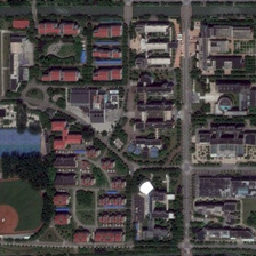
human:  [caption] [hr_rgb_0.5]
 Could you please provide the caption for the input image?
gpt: Square blocks of buildings with redroofs and grey roofs.

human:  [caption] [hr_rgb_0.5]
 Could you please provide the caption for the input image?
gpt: School of Zelkova plant, pool and playground.

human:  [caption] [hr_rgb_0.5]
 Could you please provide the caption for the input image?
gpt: Square buildings with red and grey roofs.

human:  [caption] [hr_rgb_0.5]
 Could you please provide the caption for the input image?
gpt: a square block of buildings with red roofs and grey roofs

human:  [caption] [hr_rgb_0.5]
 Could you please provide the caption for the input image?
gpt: A school with interlaced vegetation, swimming pools and playgrounds.